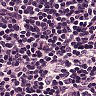
Metastatic tissue present: no